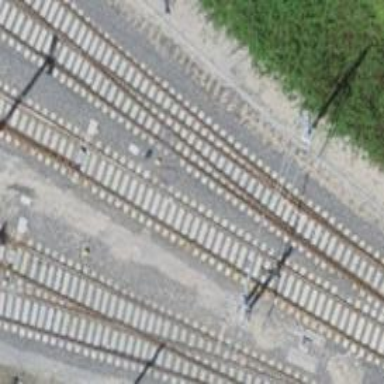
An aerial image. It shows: Railway yard with single electrified track. The contact line has voltage of 3000 or 15000.